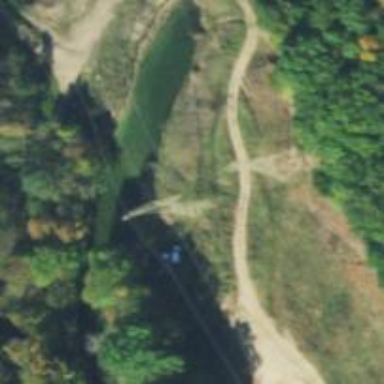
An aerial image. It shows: Lattice structure tower used for power distribution.